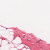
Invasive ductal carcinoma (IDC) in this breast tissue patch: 1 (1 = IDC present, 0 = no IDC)